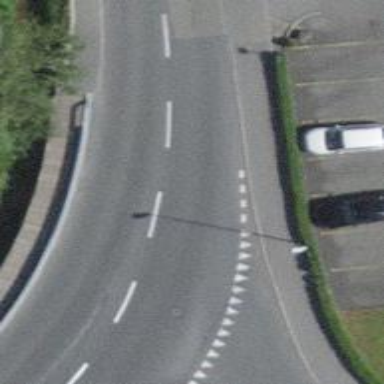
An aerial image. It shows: Tertiary road with separate sidewalks on both sides.